Question: >
<URL>
On my homepage i have a script, which shows a clock at the top of my homepage. I dont like the fact that i can choose this clock with my mouse, see the picture.

So i want to know if there is a way to completely prevent an html element from being selected by the mouse.
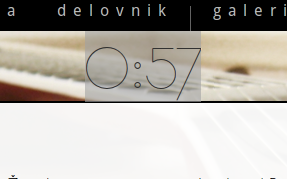
Answer: CSS can do that.
'''
-webkit-user-select: none;
-khtml-user-select: none;
-moz-user-select: none;
-o-user-select: none;
user-select: none;
'''